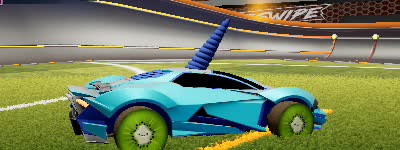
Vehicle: werewolf